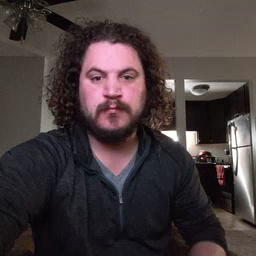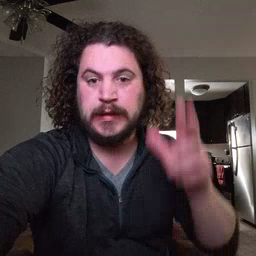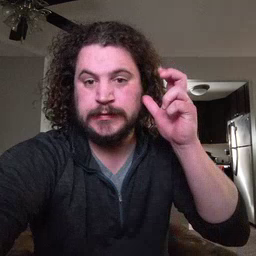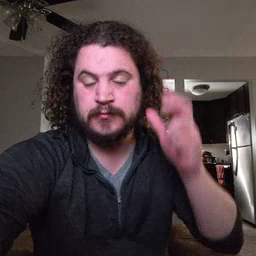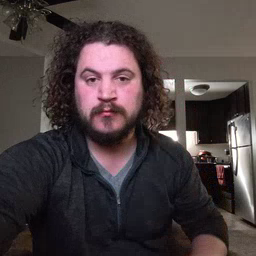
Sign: listen